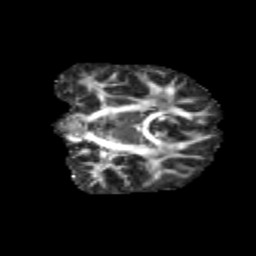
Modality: FA
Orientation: coronal
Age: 11
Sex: male
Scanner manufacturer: siemens
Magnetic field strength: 3 T
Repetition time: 3.8 s
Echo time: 0.07 s